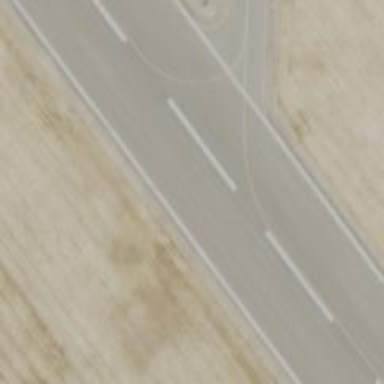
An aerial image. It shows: View of taxiway at the airport.